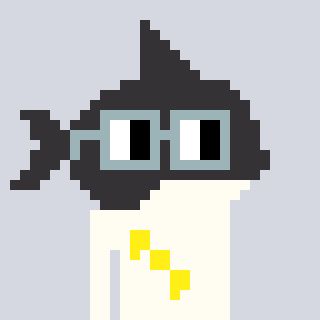
a pixel art character with square dark gray glasses, a orca-shaped head and a grayscale-colored body on a cool background